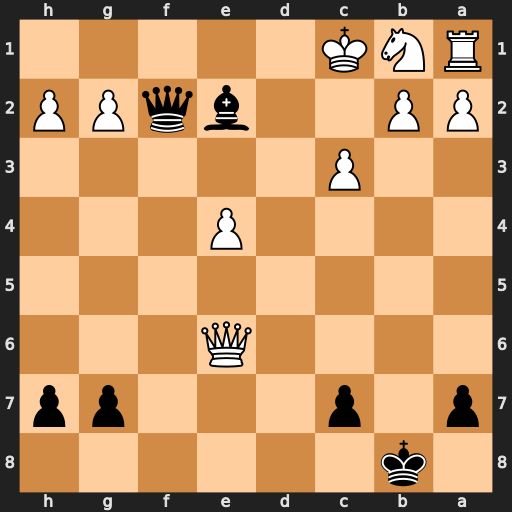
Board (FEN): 1k6/p1p3pp/4Q3/8/4P3/2P5/PP2bqPP/RNK5
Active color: b
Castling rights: -
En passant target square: -
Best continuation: Qe1+ Kc2 Qd1#